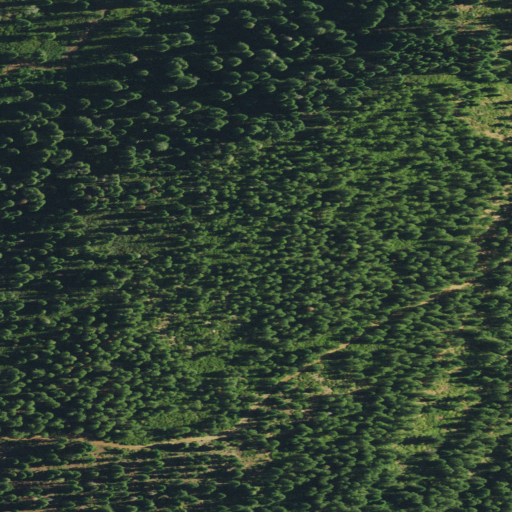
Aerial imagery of mountain in California named Bald Mountain containing only evergreen forest